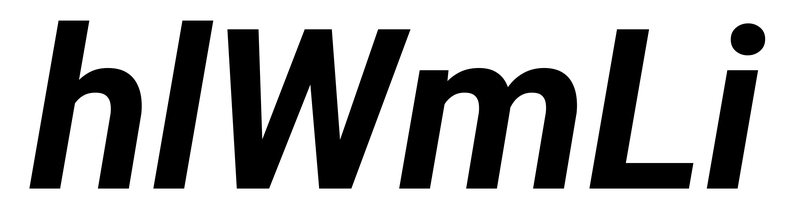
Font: Roboto-Italic_Bold_Italic